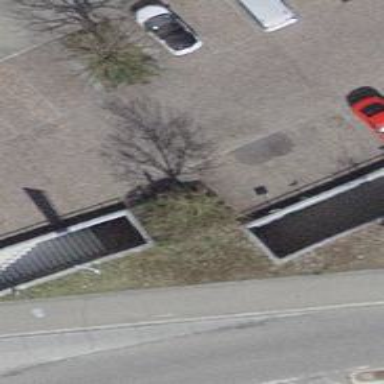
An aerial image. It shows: Road with steps.